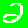
Digit: 2